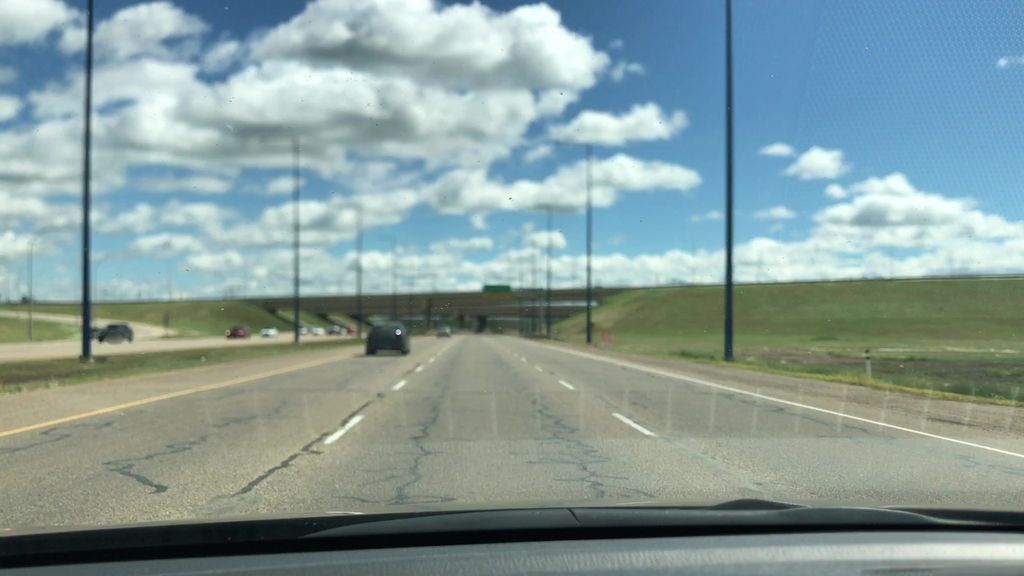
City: edmonton